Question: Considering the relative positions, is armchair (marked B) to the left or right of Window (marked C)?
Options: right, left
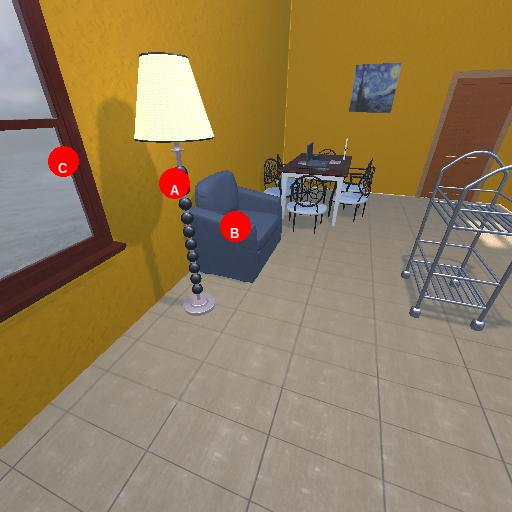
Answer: right